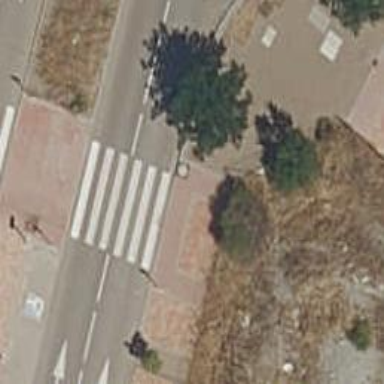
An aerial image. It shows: Marked road crossing with visible markings.